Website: walmart
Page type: account-selection
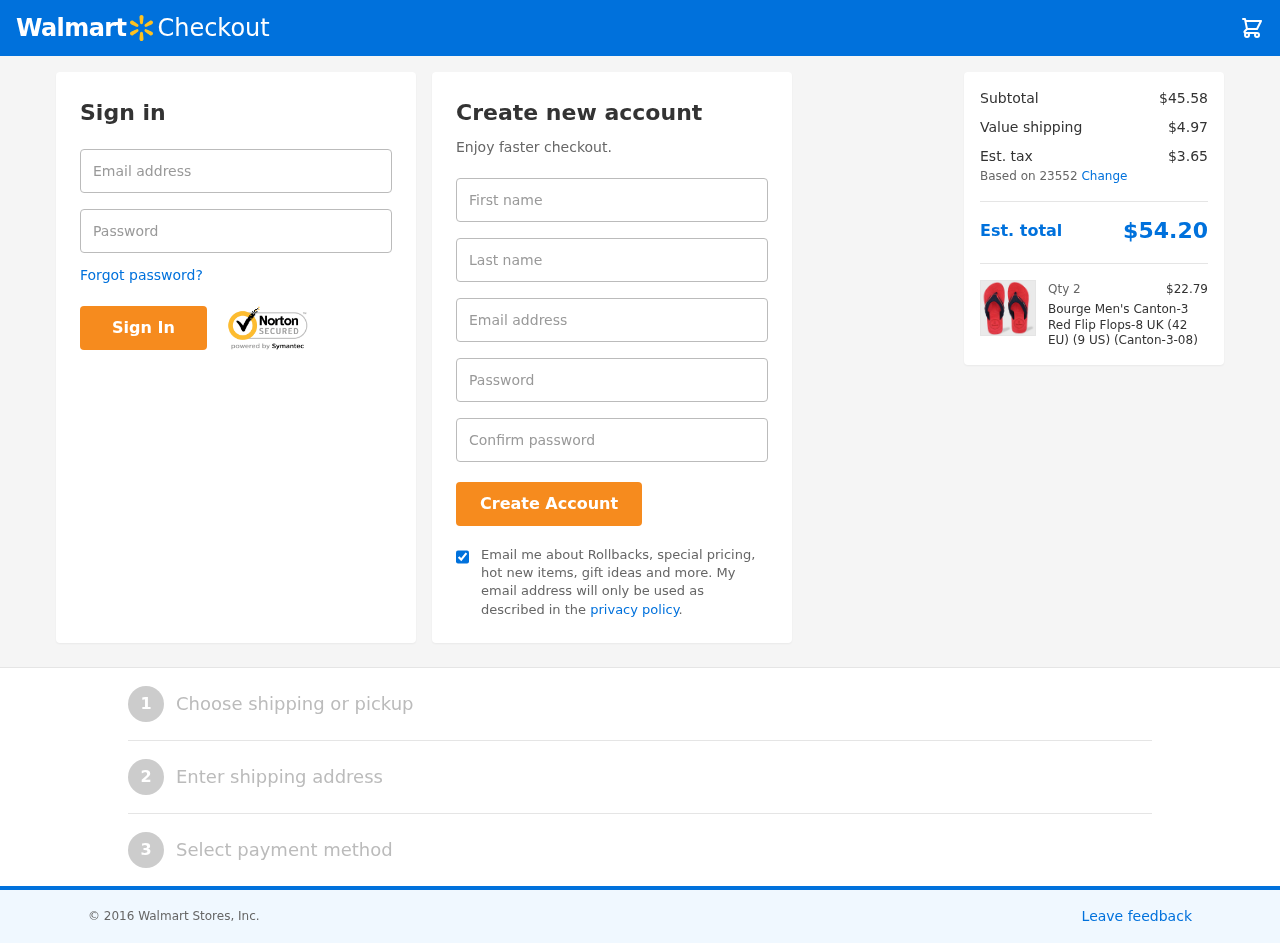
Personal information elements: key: PII_EMAIL
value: monica_odonnell@yahoo.com
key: PII_FIRSTNAME
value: Monica
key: PII_LASTNAME
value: Odonnell
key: PII_LOGIN_USERNAME
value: monicaodonnell99
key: PII_POSTCODE
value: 23552
Product elements: key: PRODUCT1_NAME
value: Bourge Men's Canton-3 Red Flip Flops-8 UK (42 EU) (9 US) (Canton-3-08)
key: PRODUCT1_PRICE
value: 22.79
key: PRODUCT1_QUANTITY
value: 2
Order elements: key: ORDER_SUBTOTAL
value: $45.58
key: ORDER_SHIPPING_COST
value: $4.97
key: ORDER_TAX
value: $3.65
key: ORDER_TOTAL
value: $54.20